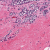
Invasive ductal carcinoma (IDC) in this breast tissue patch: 0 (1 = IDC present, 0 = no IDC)